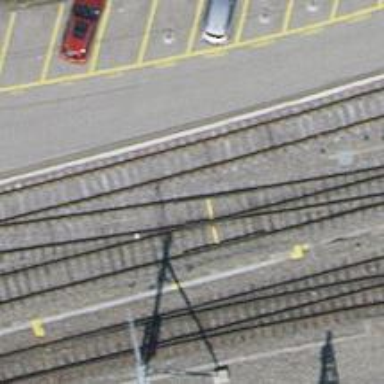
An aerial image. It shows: Siding railway track with electrified contact line.